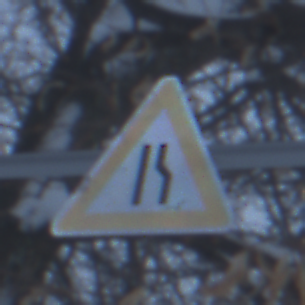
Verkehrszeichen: EinseitigVerengteFahrbahnRechts
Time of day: Midday
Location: Outdoor (Nature)
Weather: Overcast
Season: Winter
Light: Natural